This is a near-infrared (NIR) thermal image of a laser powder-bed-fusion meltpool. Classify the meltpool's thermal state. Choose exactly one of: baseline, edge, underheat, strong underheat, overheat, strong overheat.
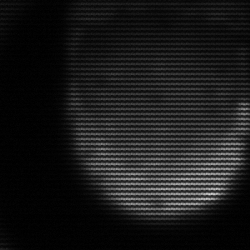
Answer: edge